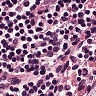
Metastatic tissue present: no